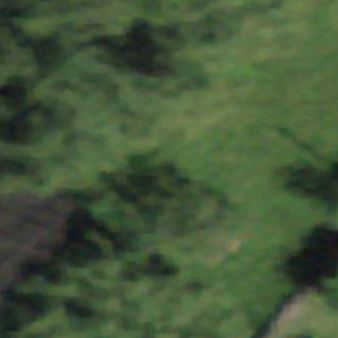
Label: other